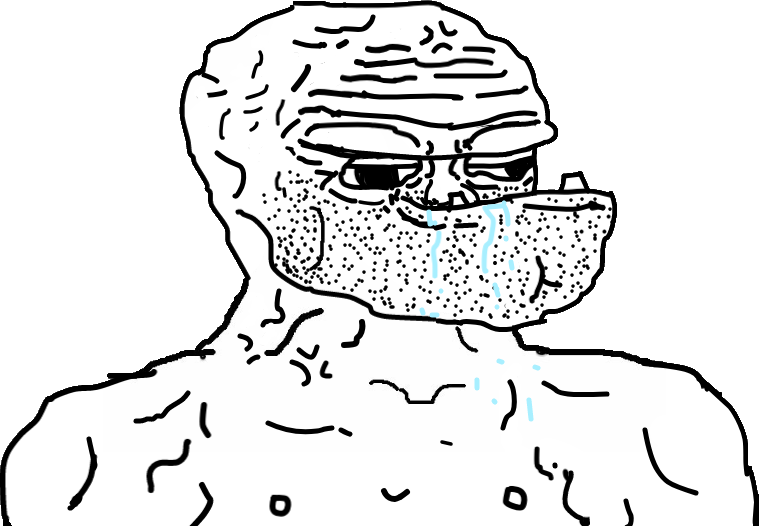
Label: 5_Brainlet